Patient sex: F
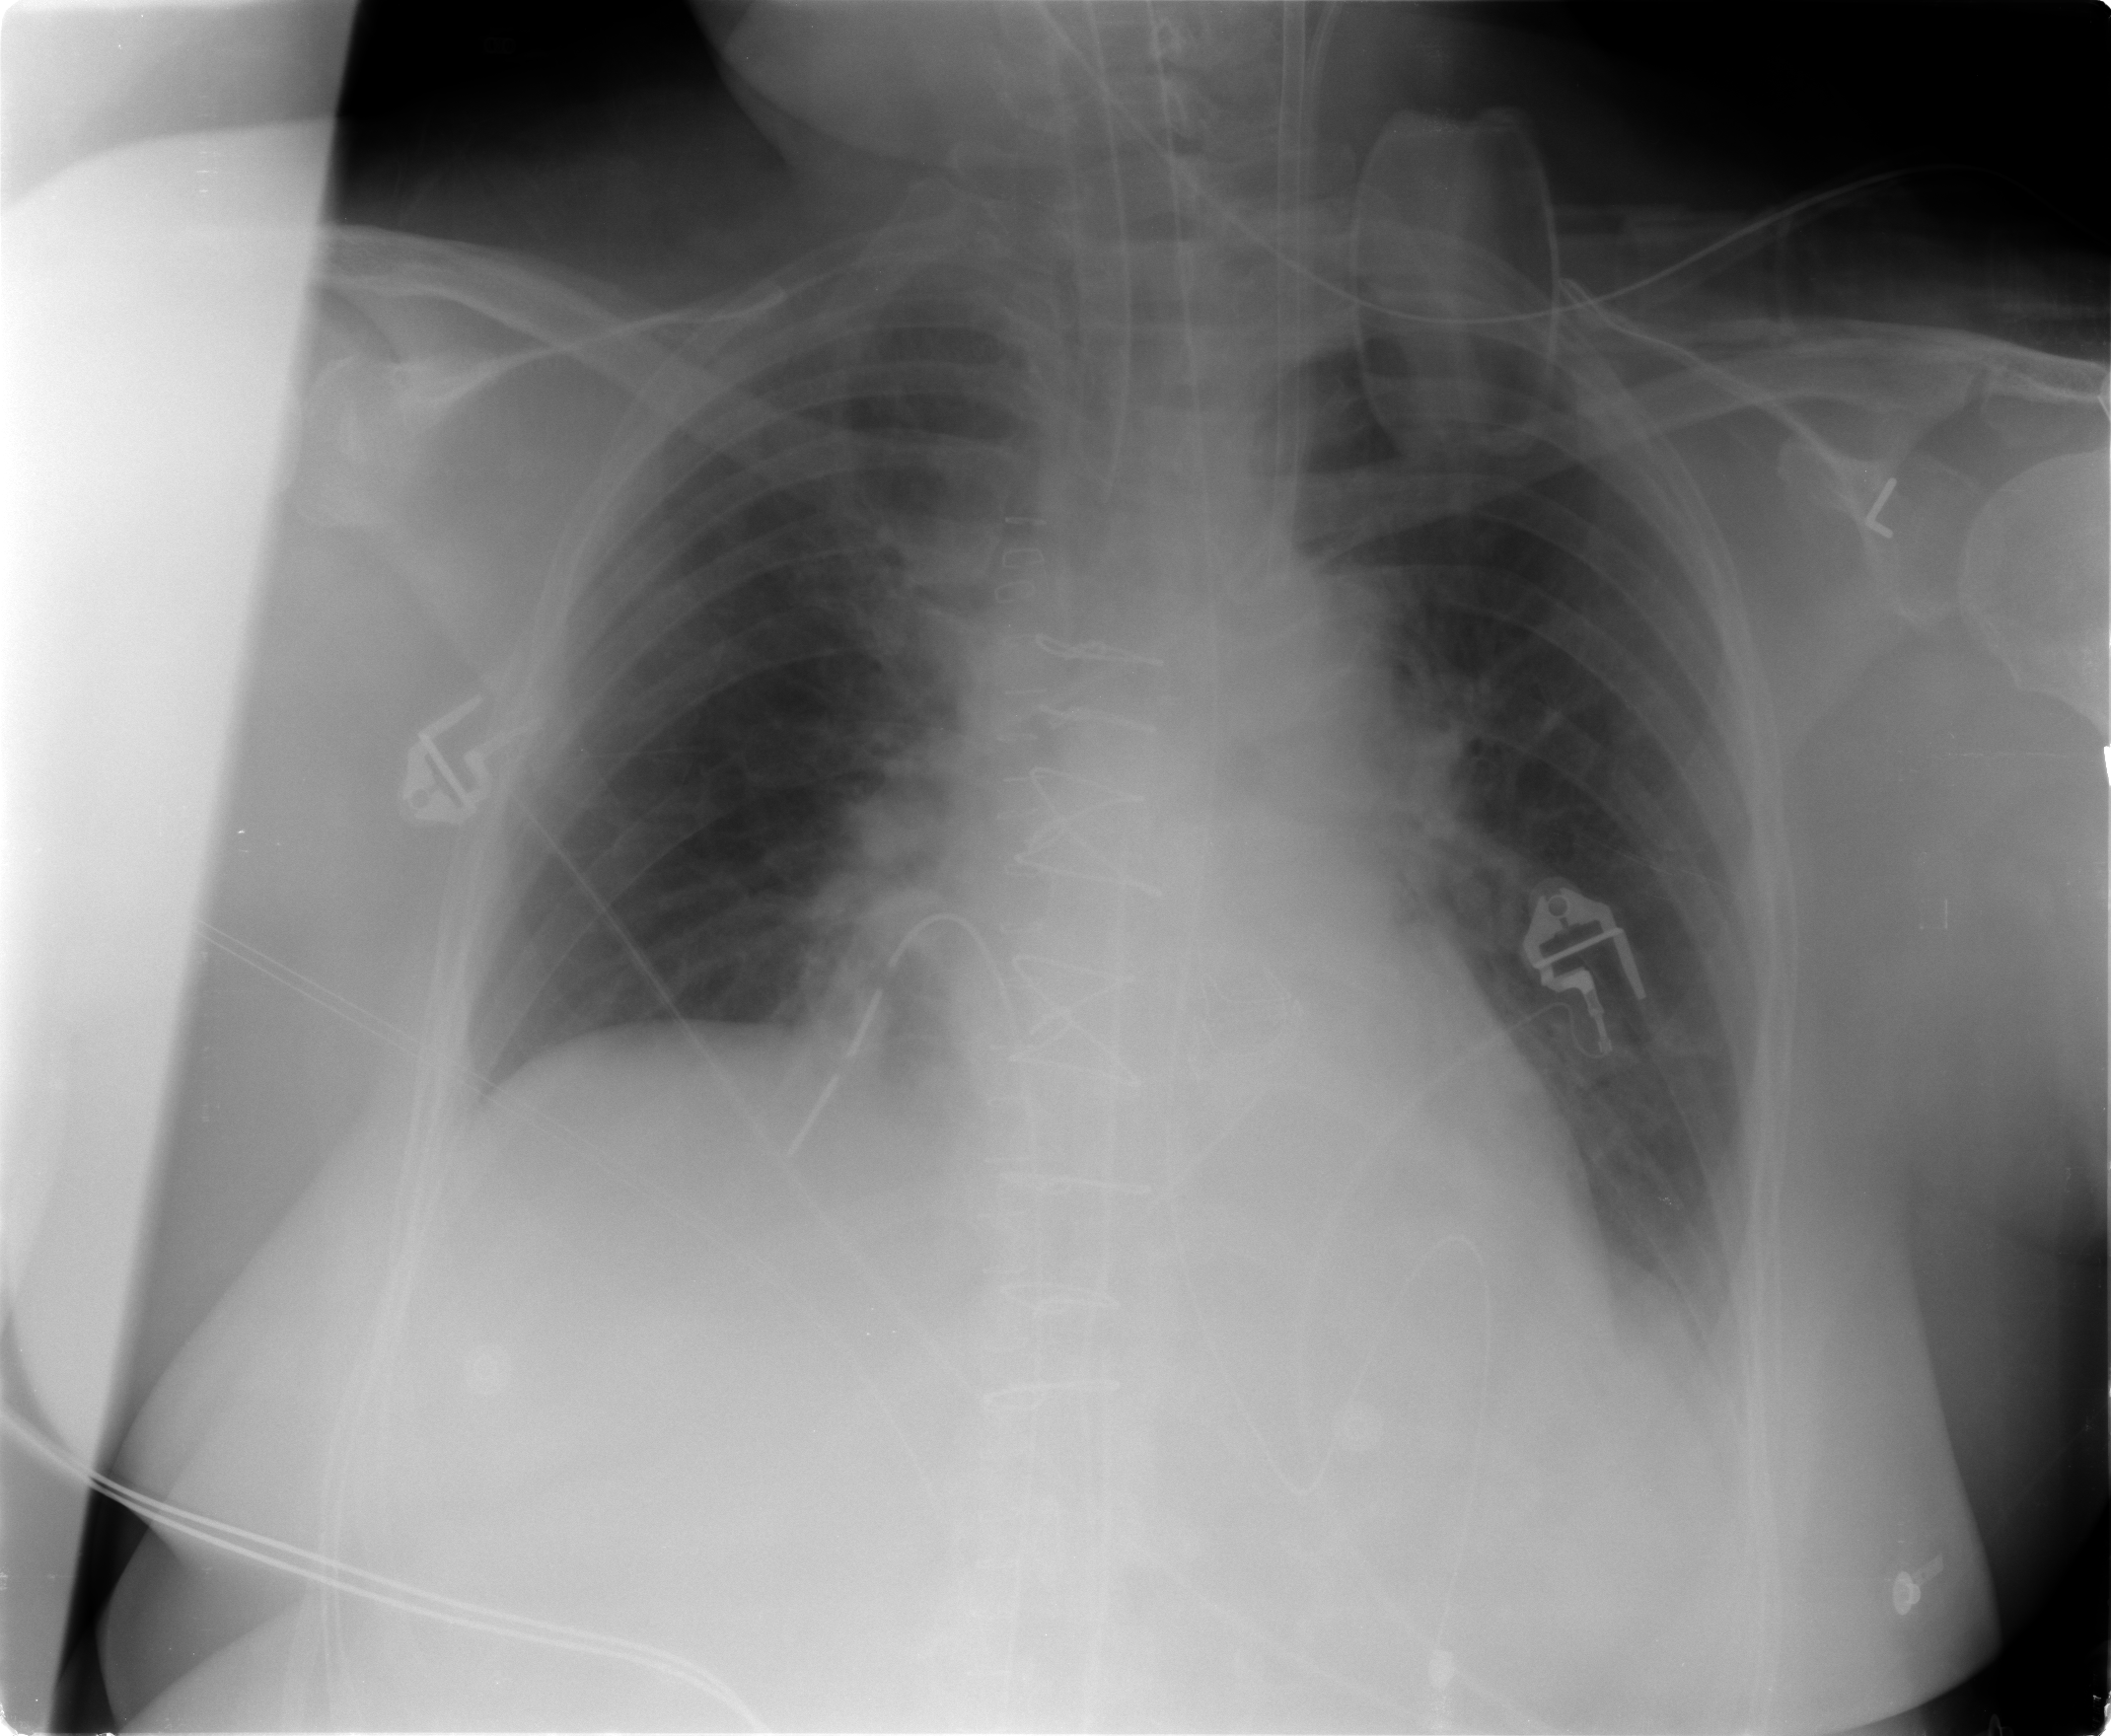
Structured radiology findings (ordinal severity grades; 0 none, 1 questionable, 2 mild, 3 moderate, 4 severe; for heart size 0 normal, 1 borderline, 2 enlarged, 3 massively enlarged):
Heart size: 1
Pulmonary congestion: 2
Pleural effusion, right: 0
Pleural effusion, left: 1
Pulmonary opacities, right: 0
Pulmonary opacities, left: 0
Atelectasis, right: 0
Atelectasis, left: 1